Question: I'm trying to make a register page with role as a radio button(consumer, supplier, Admin)
but it show me this when I test the query in postman
'Error: Class "App\Http\Models\Role" not found in file'
my controller:
'''
public function register(Request $request)
{
$request->validate([
'first_name'=>'required|string',
'last_name'=>'required|string',
'email'=>'required|string|unique:users',
'password'=>'required|string|min:6',
'phone_number'=>'required|string|min:10',
'role_name'=>'required|string'
]);
$role_a = $request->role_name;
if ($role_a == 'SHb mtjr'){
$role=Role::select('role_id')->where('role_name','SHb mtjr')->first();
$user->roles()->attach($role);
return response()->json($user);
}
elseif ($role_a == 'mshtry'){
$role=Role::select('role_id')->where('role_name','mshtry')->first();
$user->roles()->attach($role);
return response()->json($user);
}
$user=User::create([
'first_name' => $request->first_name,
'last_name' => $request->last_name,
'email' => $request->email,
'password' => Hash::make($request->password),
'phone_number' => $request->phone_number,
]);
'''
And my use statement:
'''
use Illuminate\Http\Request;
use App\Http\Models\User;
use App\Http\Models\Role;
use Illuminate\Support\Facades\Hash;
'''
And my route:
'''
Route::post('/register','App\Http\Controllers\AuthController@register');
'''
and this what I have in tables:

: I didn't use custom packages like spatie for example
Thank you for trying to help!
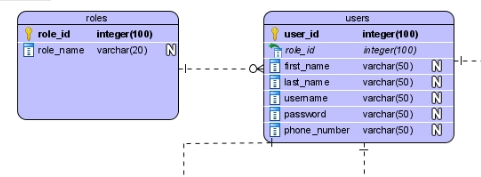
Answer: You miss adding the Request class as an argument into your method. Your method should look like this:
'''
public function register(Request $request)
{
//after validation
$data = $request->validated();
}
'''
Dont forget to add 'use Illuminate\Http\Request;' in your use statement.